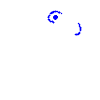
Particle: kaon